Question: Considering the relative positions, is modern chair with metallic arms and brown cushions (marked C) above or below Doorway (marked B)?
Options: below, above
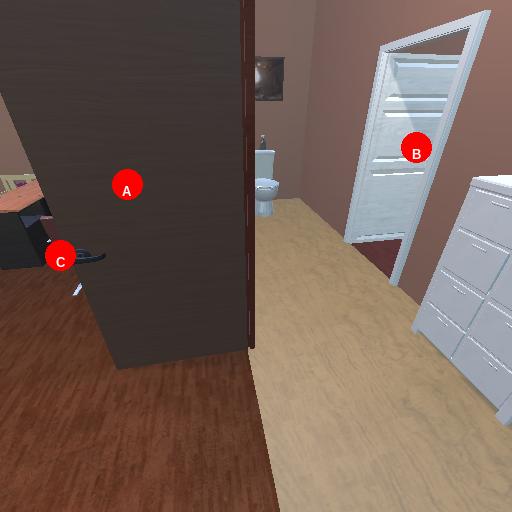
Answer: below